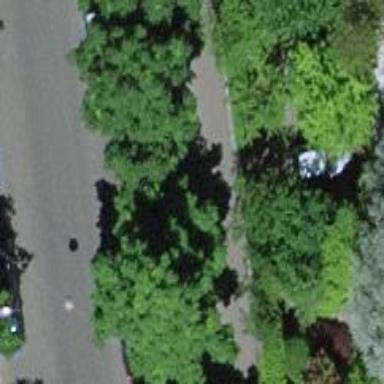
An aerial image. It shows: Avenue of trees.